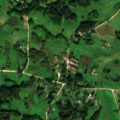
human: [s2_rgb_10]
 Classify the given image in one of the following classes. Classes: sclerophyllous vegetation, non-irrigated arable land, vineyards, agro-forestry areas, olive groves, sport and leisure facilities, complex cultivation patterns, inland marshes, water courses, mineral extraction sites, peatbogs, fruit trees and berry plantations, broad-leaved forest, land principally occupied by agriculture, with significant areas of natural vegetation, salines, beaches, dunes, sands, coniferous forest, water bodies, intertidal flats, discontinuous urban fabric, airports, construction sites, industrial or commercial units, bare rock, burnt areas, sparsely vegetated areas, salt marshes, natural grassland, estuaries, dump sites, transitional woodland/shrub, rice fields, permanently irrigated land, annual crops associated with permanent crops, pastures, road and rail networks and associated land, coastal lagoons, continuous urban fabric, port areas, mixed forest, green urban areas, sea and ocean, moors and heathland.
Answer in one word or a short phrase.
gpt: pastures, complex cultivation patterns, land principally occupied by agriculture, with significant areas of natural vegetation